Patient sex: M
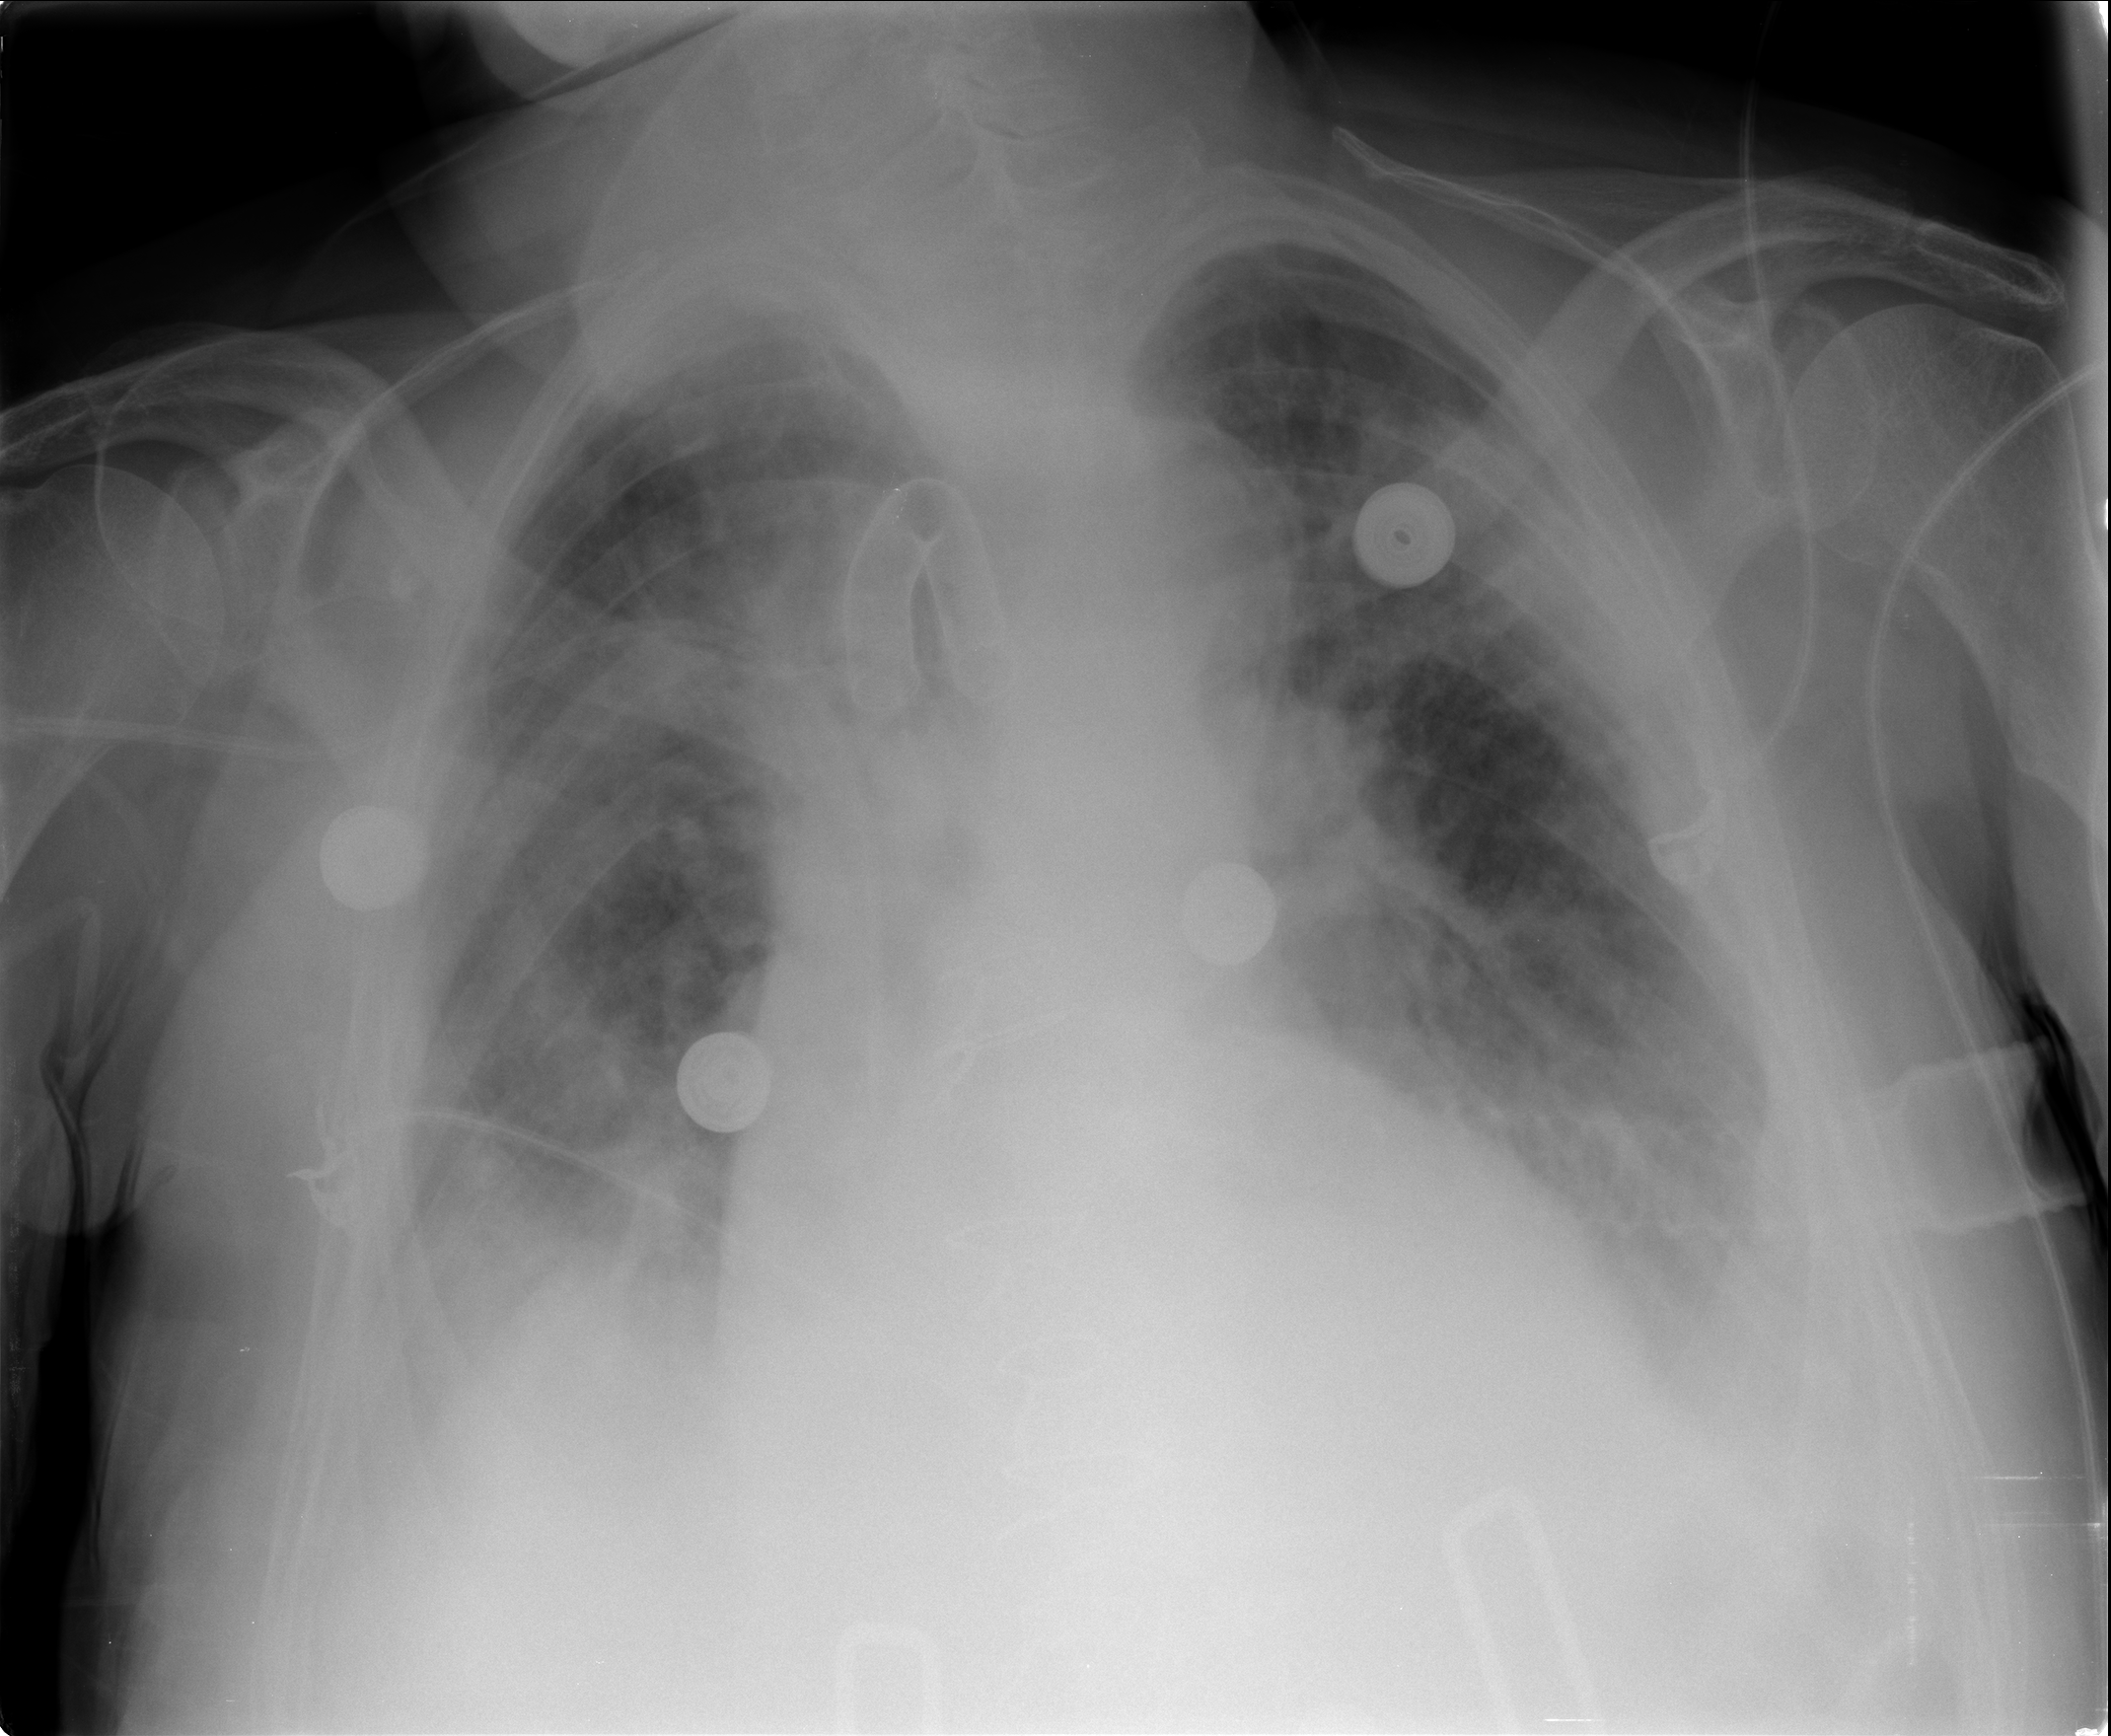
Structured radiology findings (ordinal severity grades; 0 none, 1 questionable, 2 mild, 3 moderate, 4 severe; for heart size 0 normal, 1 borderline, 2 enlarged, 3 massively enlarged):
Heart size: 2
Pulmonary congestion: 2
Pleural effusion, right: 3
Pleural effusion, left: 2
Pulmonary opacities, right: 3
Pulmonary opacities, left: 3
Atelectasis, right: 3
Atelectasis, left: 3